Question: I'm trying to create a new core data object, and fill it with some information of the subviews on a view. (just to fill an array with template_control objects)
What's the problem?
The object can't be saved, but later on when I do a real save of the 'managedobjectcontect', the object is saved.
What did I try?
I created a new 'managedobjectcontext' which I don't save, but the control is still saved when I do a 'savemanagedobjectcontext' on the normal 'managedobjectcontext'.
Anyone who has a solution for this?
Thanks in advance.
'''
Template_Control * temp_control = [NSEntityDescription
insertNewObjectForEntityForName:@"Template_Control"
inManagedObjectContext:self.tmpManagedObjectContext];
for(UIView *view in self.view.subviews){
if(![view isEqual:self.templateEditView.leftSideView]){
NSLog(@"DE TAG VAN DE view is %i",view.tag);
temp_control.height = [NSNumber numberWithFloat:view.bounds.size.height];
temp_control.width = [NSNumber numberWithFloat:view.bounds.size.width];
[temp_control setX:[NSNumber numberWithFloat:view.frame.origin.x]];
[temp_control setY:[NSNumber numberWithFloat:view.frame.origin.y]];
NSLog(@"%i",view.tag);
[temp_control setControl:[self getControlForTemplateControl:view.tag]];
[self.controlsOnTemplate addObject:temp_control];
}
}
NSLog(@"aantal controls: op de template %i", [self.controlsOnTemplate count]);
temp_control = nil;
'''
This is image of my table

To make it a little clearer, here's the code where I save the normal managedobjectcontext:
-(void)saveNewTemplateControls{
'''
NSError *error;
//template voor de contorl ophalen
NSFetchRequest *request = [[NSFetchRequest alloc]init];
[request setEntity:[NSEntityDescription entityForName:@"Template" inManagedObjectContext:self.managedObjectContext]];
NSPredicate *predicate = [NSPredicate predicateWithFormat:@"name == %@",self.template.name];
[request setPredicate:predicate];
NSArray *results = [self.managedObjectContext executeFetchRequest:request error:&error];
NSEntityDescription *entitydescTemplateControl = [NSEntityDescription entityForName:@"Template_Control"
inManagedObjectContext:self.managedObjectContext];
for(Template_Control *template_control in self.theNewControls){
NSManagedObject *newtemplatecontrol = [[NSManagedObject alloc]initWithEntity:entitydescTemplateControl
insertIntoManagedObjectContext:self.managedObjectContext];
[newtemplatecontrol setValue:template_control.width forKey:@"width"];
[newtemplatecontrol setValue:template_control.height forKey:@"height"];
[newtemplatecontrol setValue:template_control.x forKey:@"x"];
[newtemplatecontrol setValue:template_control.y forKey:@"y"];
[newtemplatecontrol setValue:[results objectAtIndex:0] forKey:@"template"];
[newtemplatecontrol setValue:template_control.control forKey:@"control"];
[self.managedObjectContext save:&error];
}
'''
}
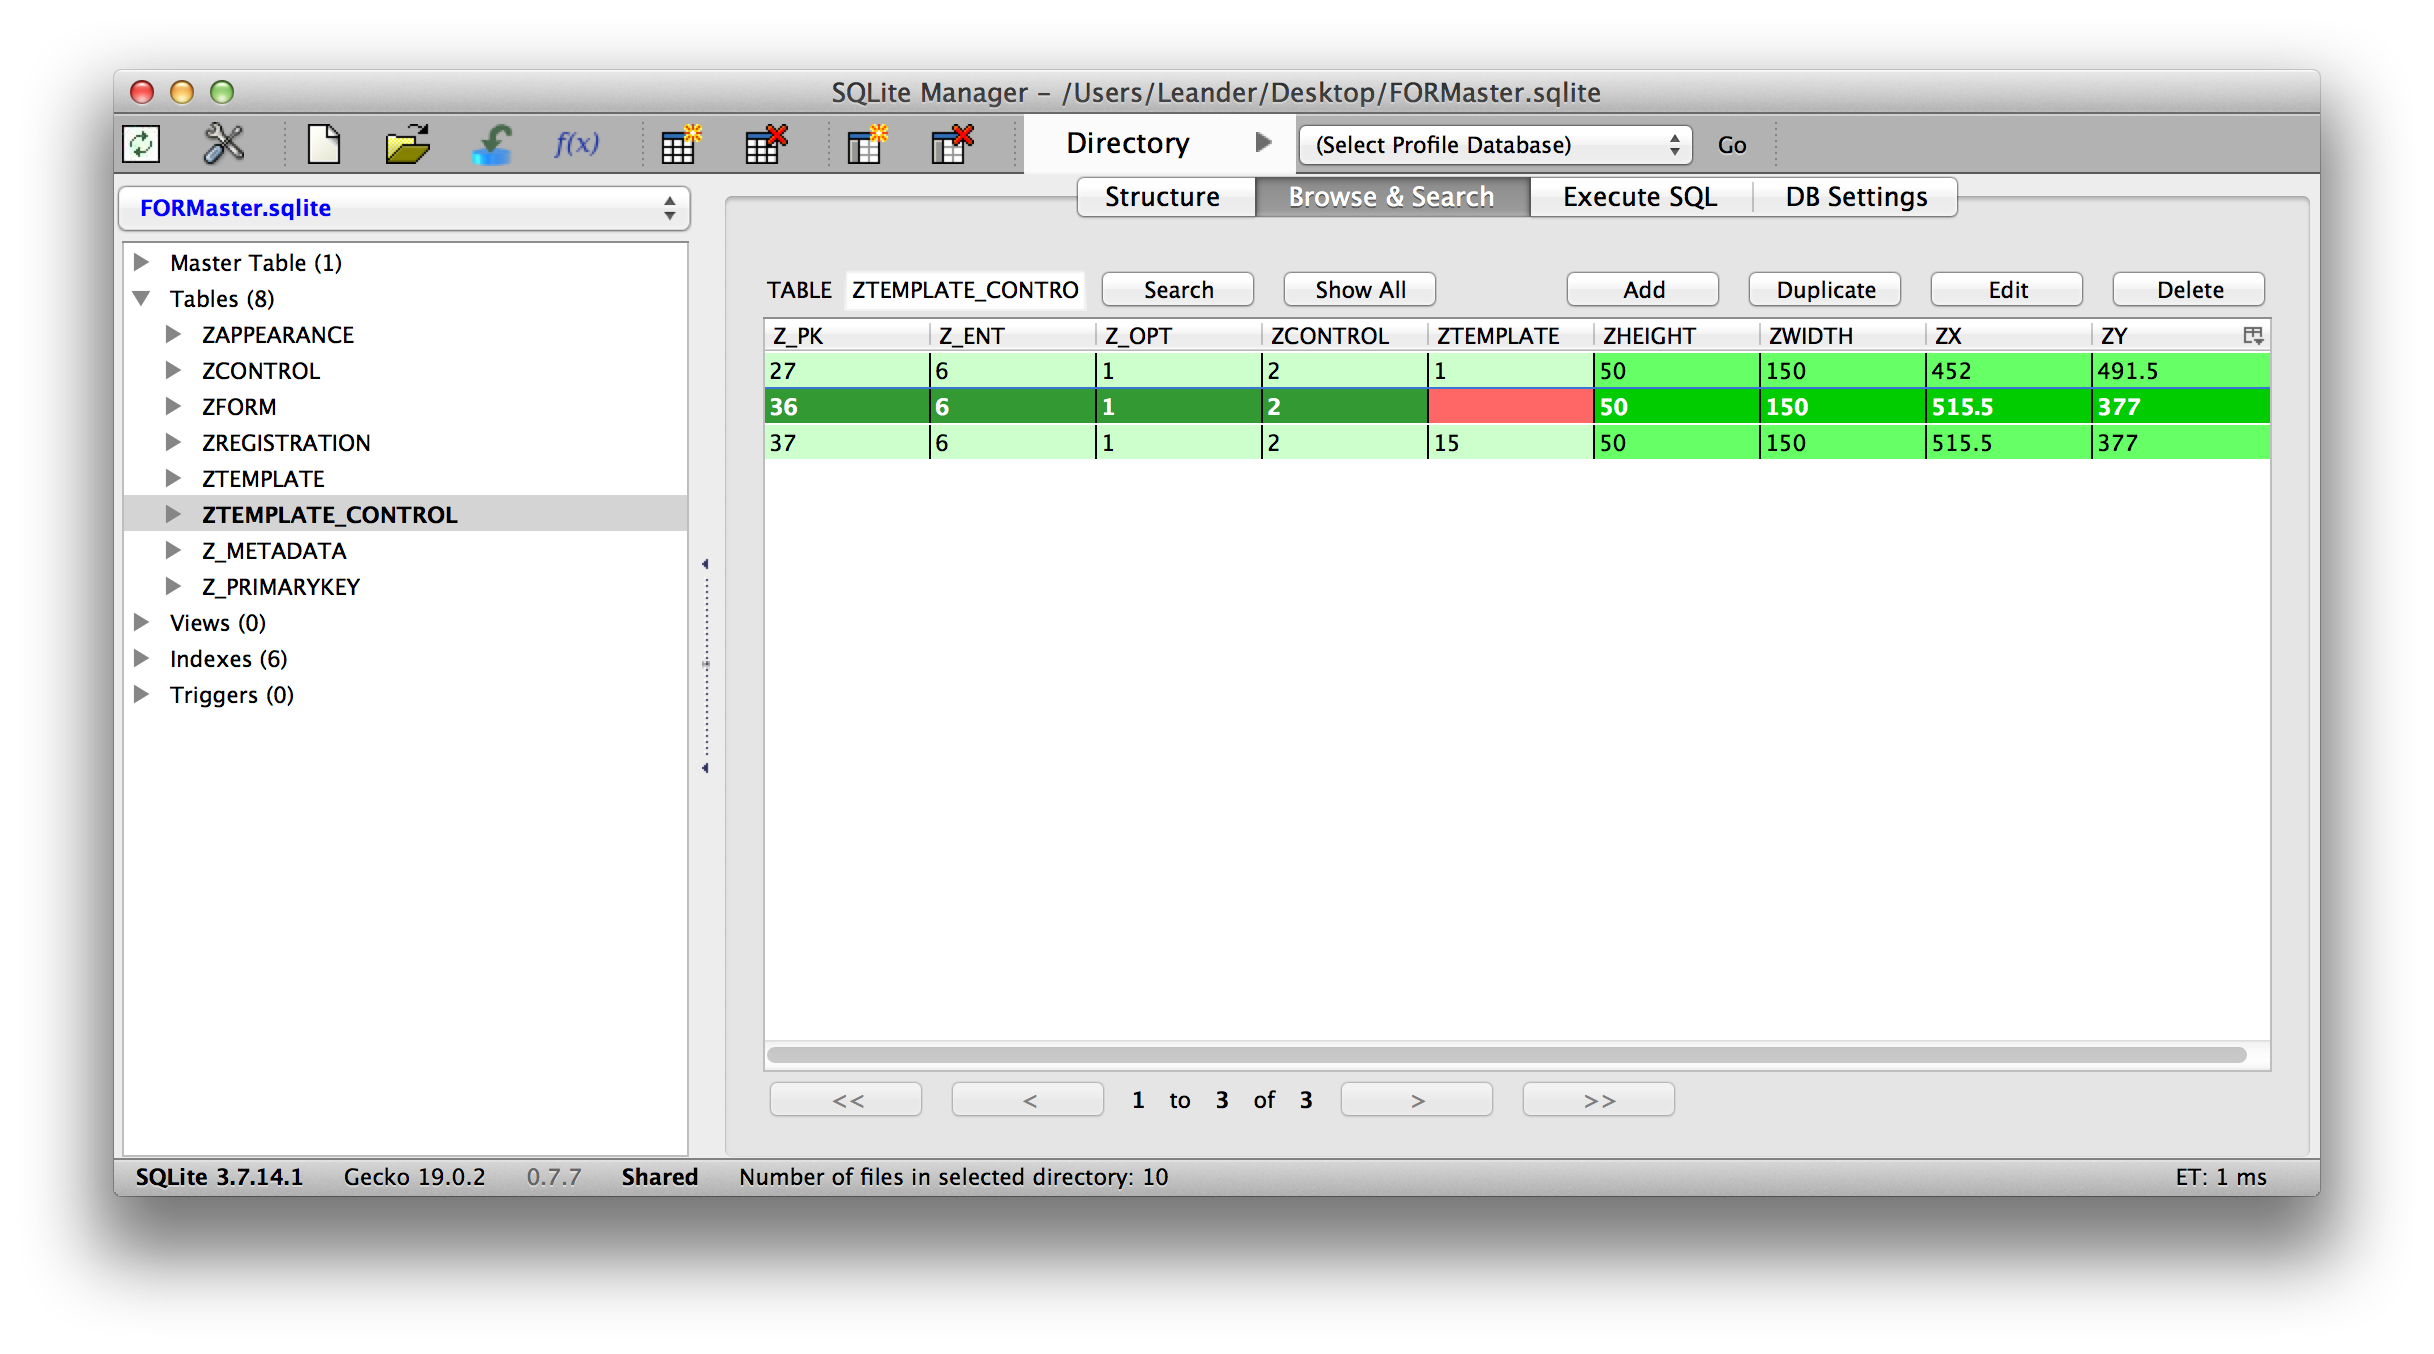
Answer: Your objects will not be written (or "saved") in the sqlite db that backs Core Data, until you save your Managed Object Context. No pint in checking out the db until you call save on it.